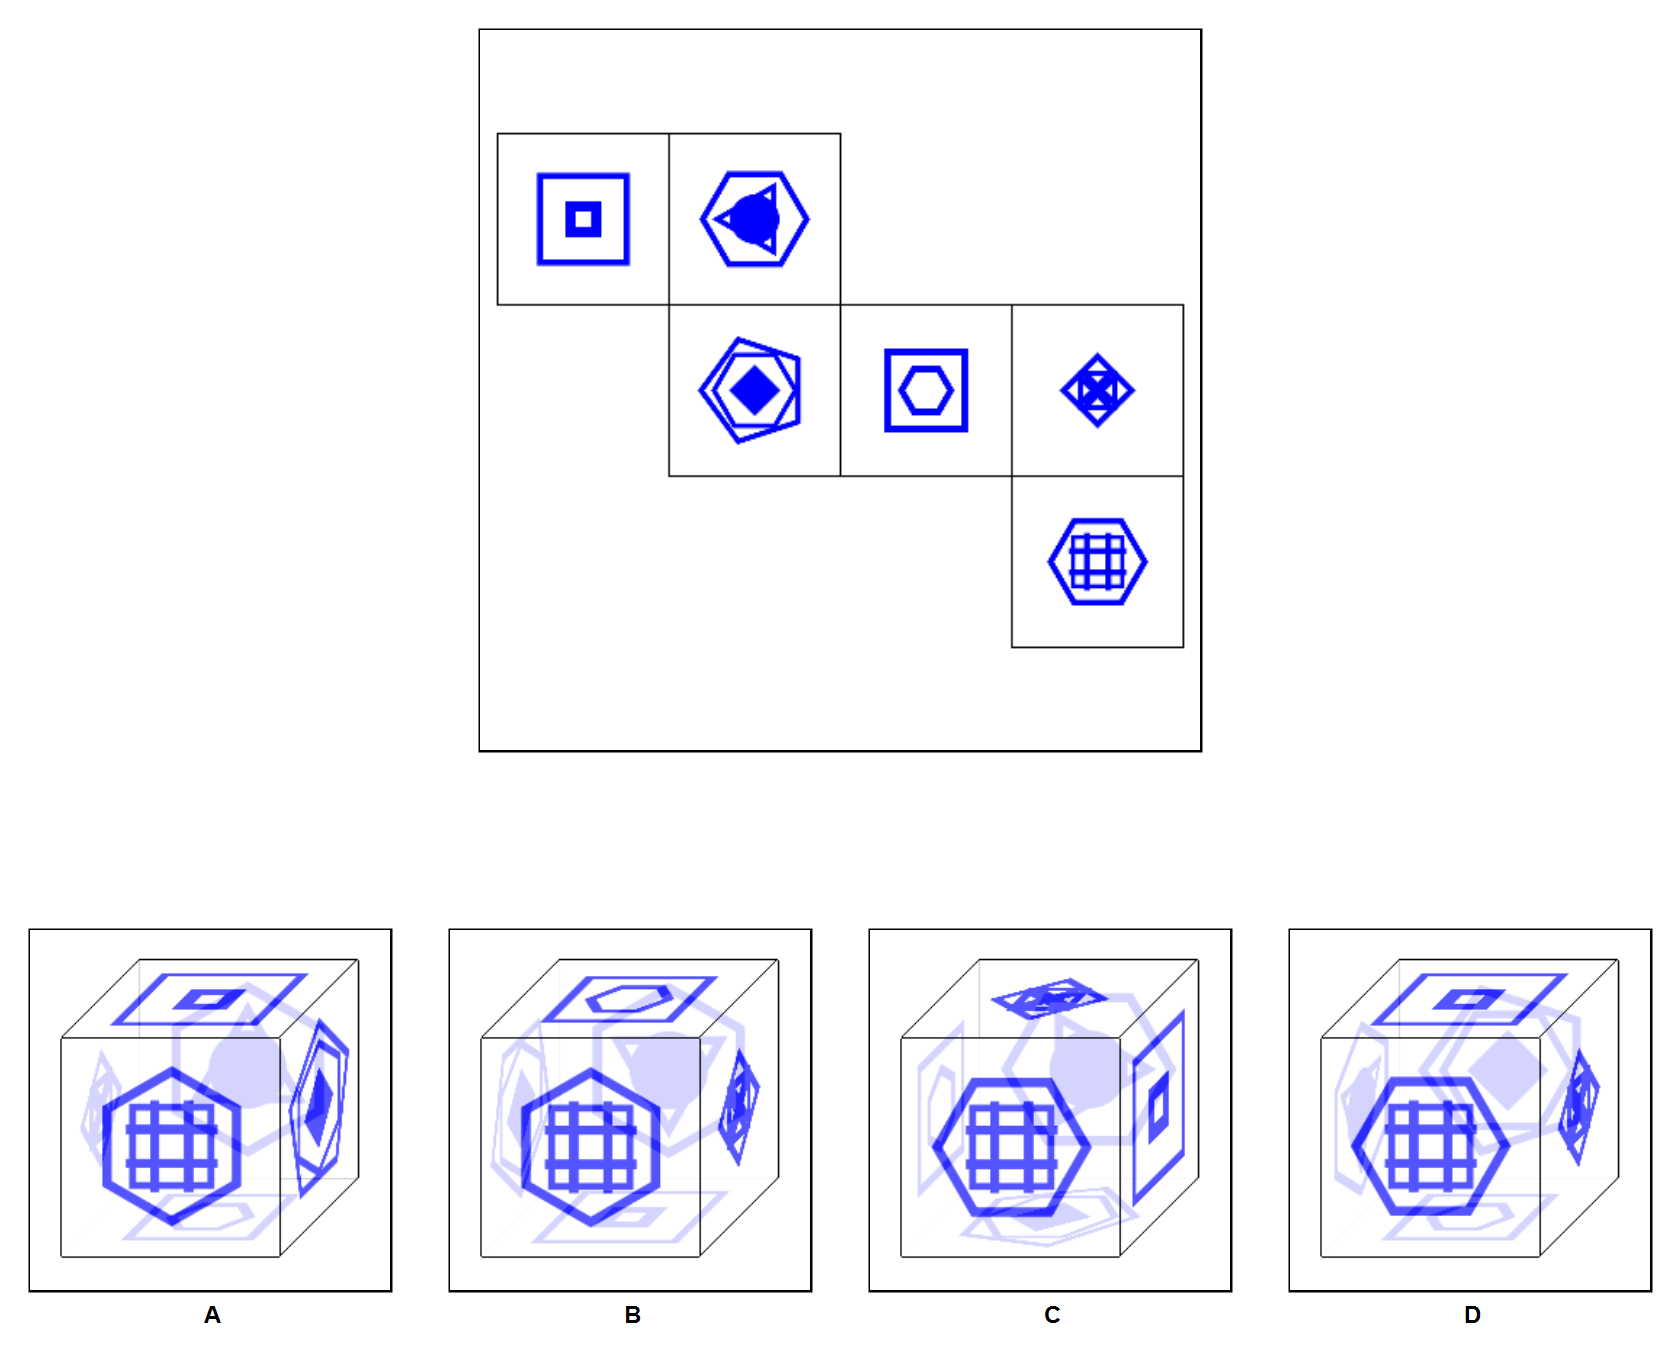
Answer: D